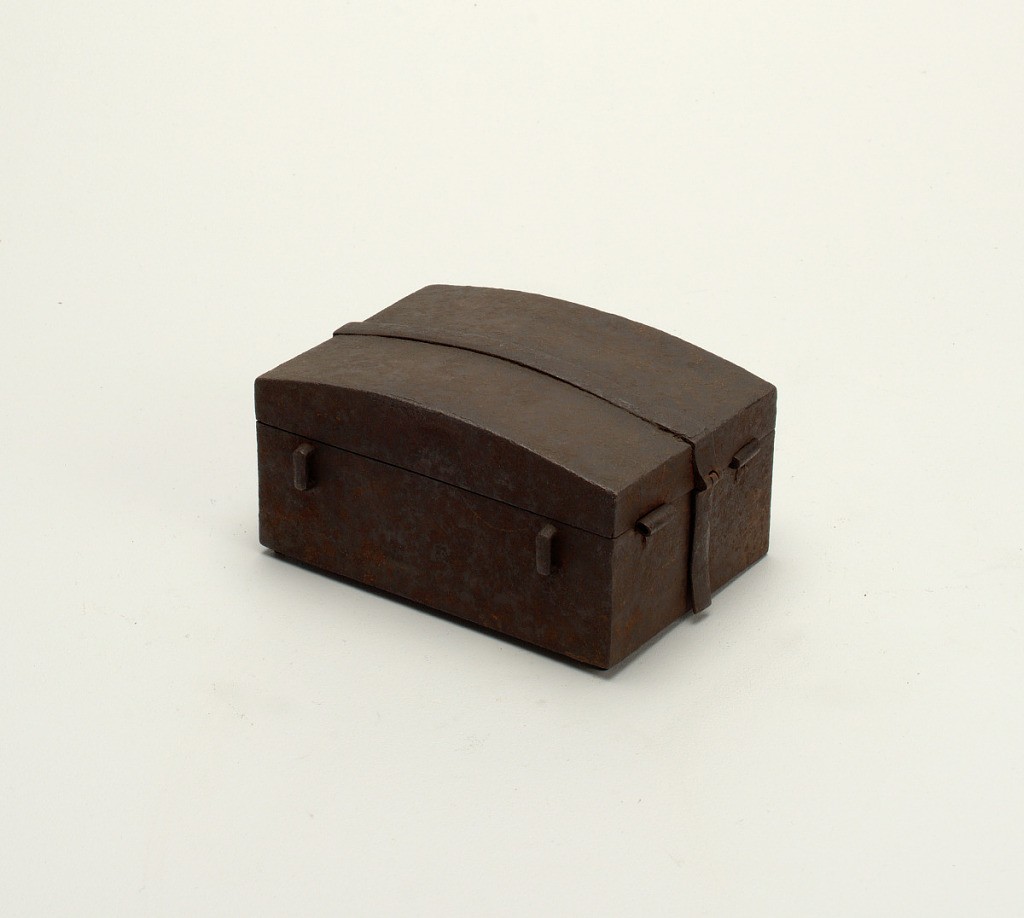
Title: Strongbox
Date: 15th century
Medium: Iron
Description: Rectangular form, two small squared loops on either side; slightly domed lid hinged at back, ridge running along center from front to back; long hinged lock on front with tab on reverse.